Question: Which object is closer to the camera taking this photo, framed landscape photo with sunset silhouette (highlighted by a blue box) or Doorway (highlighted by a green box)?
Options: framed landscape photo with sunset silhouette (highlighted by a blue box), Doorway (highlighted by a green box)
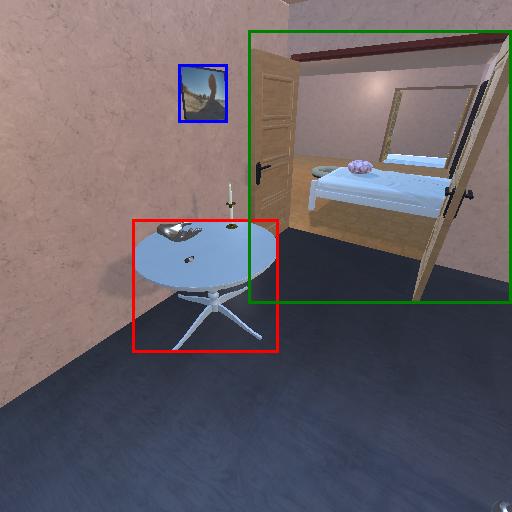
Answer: framed landscape photo with sunset silhouette (highlighted by a blue box)